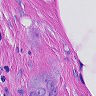
Metastatic tissue present: yes